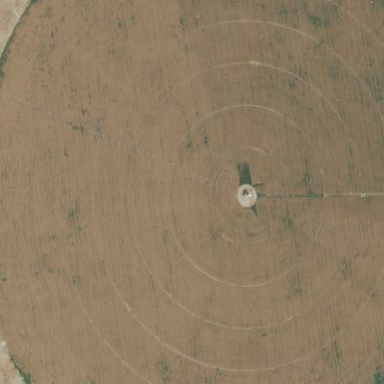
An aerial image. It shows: Farmland with pivot irrigation system.